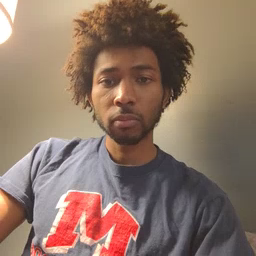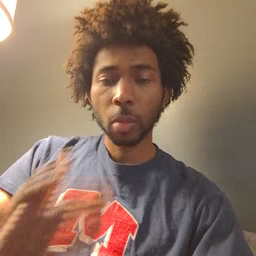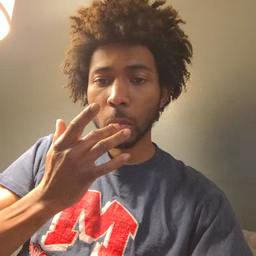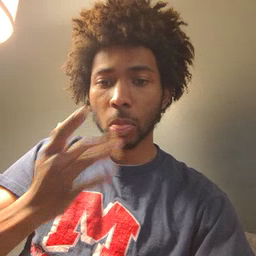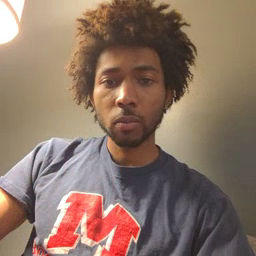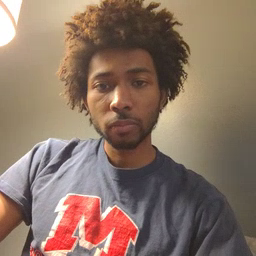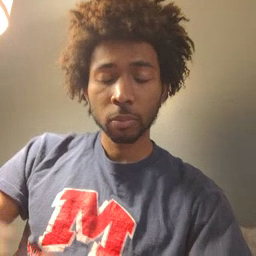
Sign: taste